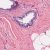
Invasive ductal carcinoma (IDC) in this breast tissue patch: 0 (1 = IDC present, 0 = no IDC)